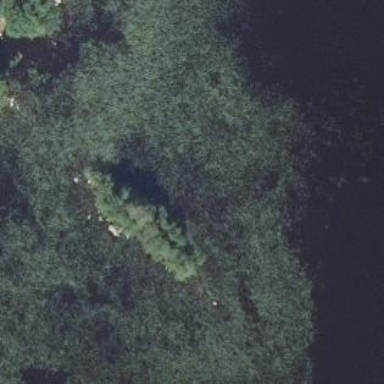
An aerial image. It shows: Islet covered with woodland.